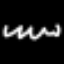
Label: squiggle